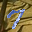
Label: 7